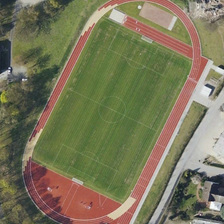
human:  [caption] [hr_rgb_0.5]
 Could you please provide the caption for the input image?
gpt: on one side of the playground are some houses .

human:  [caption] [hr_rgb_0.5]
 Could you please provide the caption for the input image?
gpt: many green lawns are planted around the playground .

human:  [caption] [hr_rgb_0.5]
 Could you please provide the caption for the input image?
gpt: many green lawns are planted around the playground .

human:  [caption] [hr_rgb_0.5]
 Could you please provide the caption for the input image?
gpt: on one side of the playground are some houses .

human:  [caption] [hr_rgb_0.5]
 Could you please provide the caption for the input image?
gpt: many green lawns are planted around the playground .